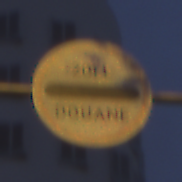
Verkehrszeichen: Zollstelle
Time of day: Night
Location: Outdoor (Urban)
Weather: PartlyCloudy
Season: NotSpecified
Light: Artificial